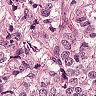
Metastatic tissue present: yes